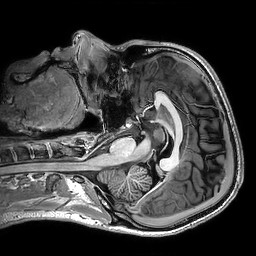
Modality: T1w
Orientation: axial
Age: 26
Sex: male
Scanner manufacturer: philips
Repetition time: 0.006438 s
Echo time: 0.00293 s